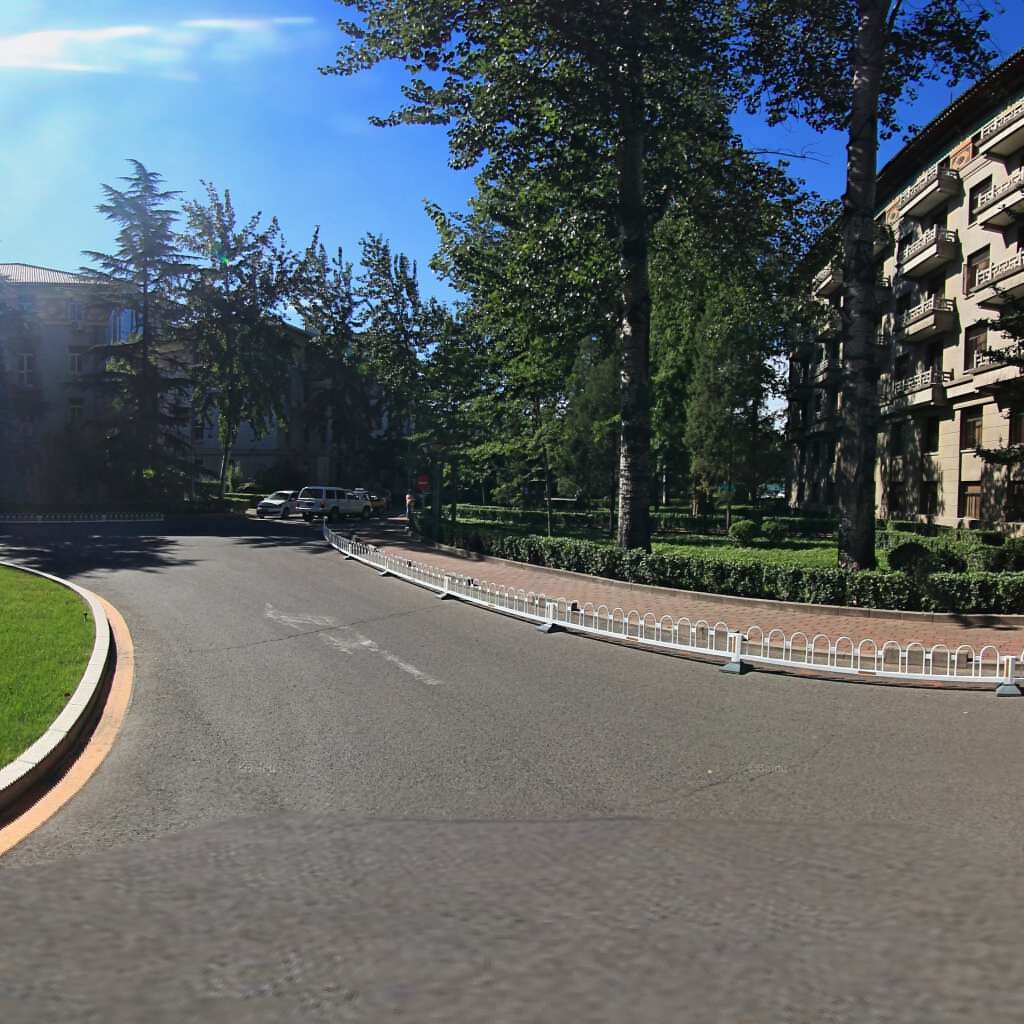
Region: Haidian
Road damage annotations: transverse crack, transverse crack